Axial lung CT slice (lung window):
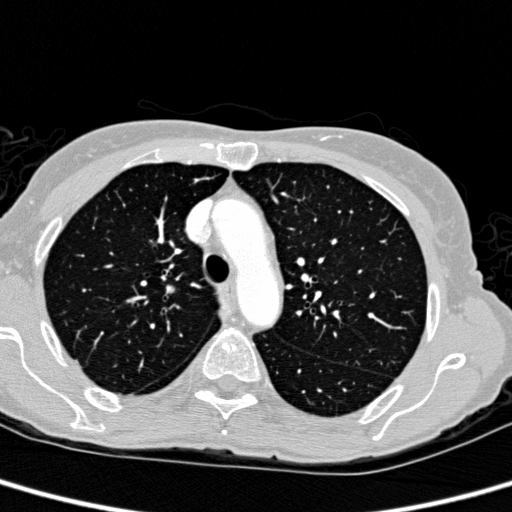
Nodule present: yes
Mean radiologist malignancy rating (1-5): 4